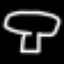
Label: mushroom